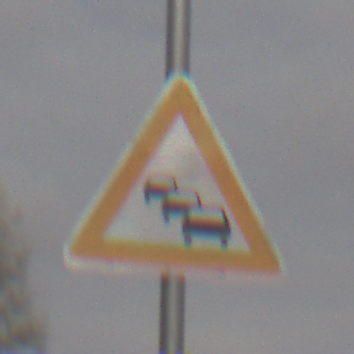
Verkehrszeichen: Stau
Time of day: MorningAfternoon
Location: Outdoor (Suburban)
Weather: Overcast
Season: NotSpecified
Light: Natural